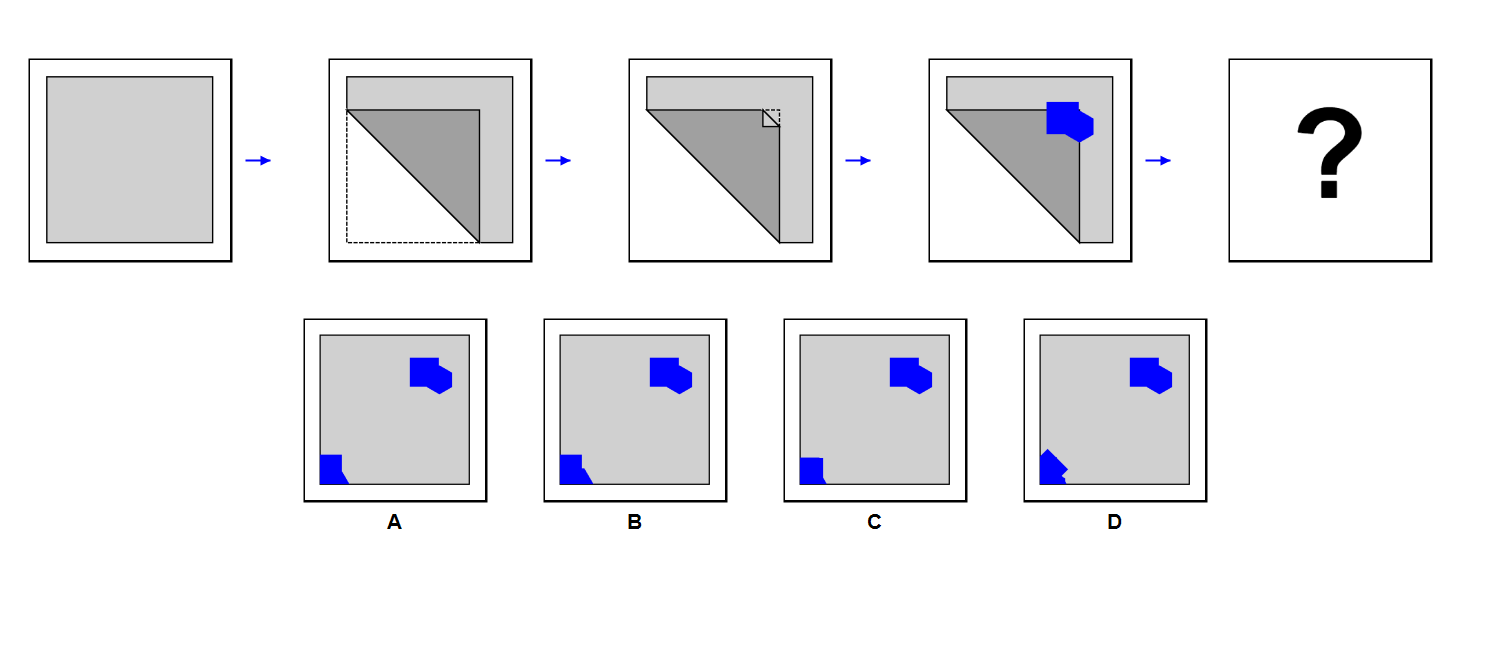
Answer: A